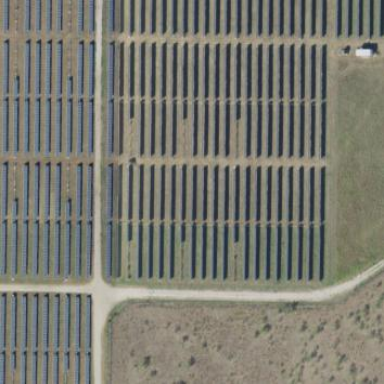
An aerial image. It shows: Solar photovoltaic panel generator.